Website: bh-photo
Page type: cross-sells
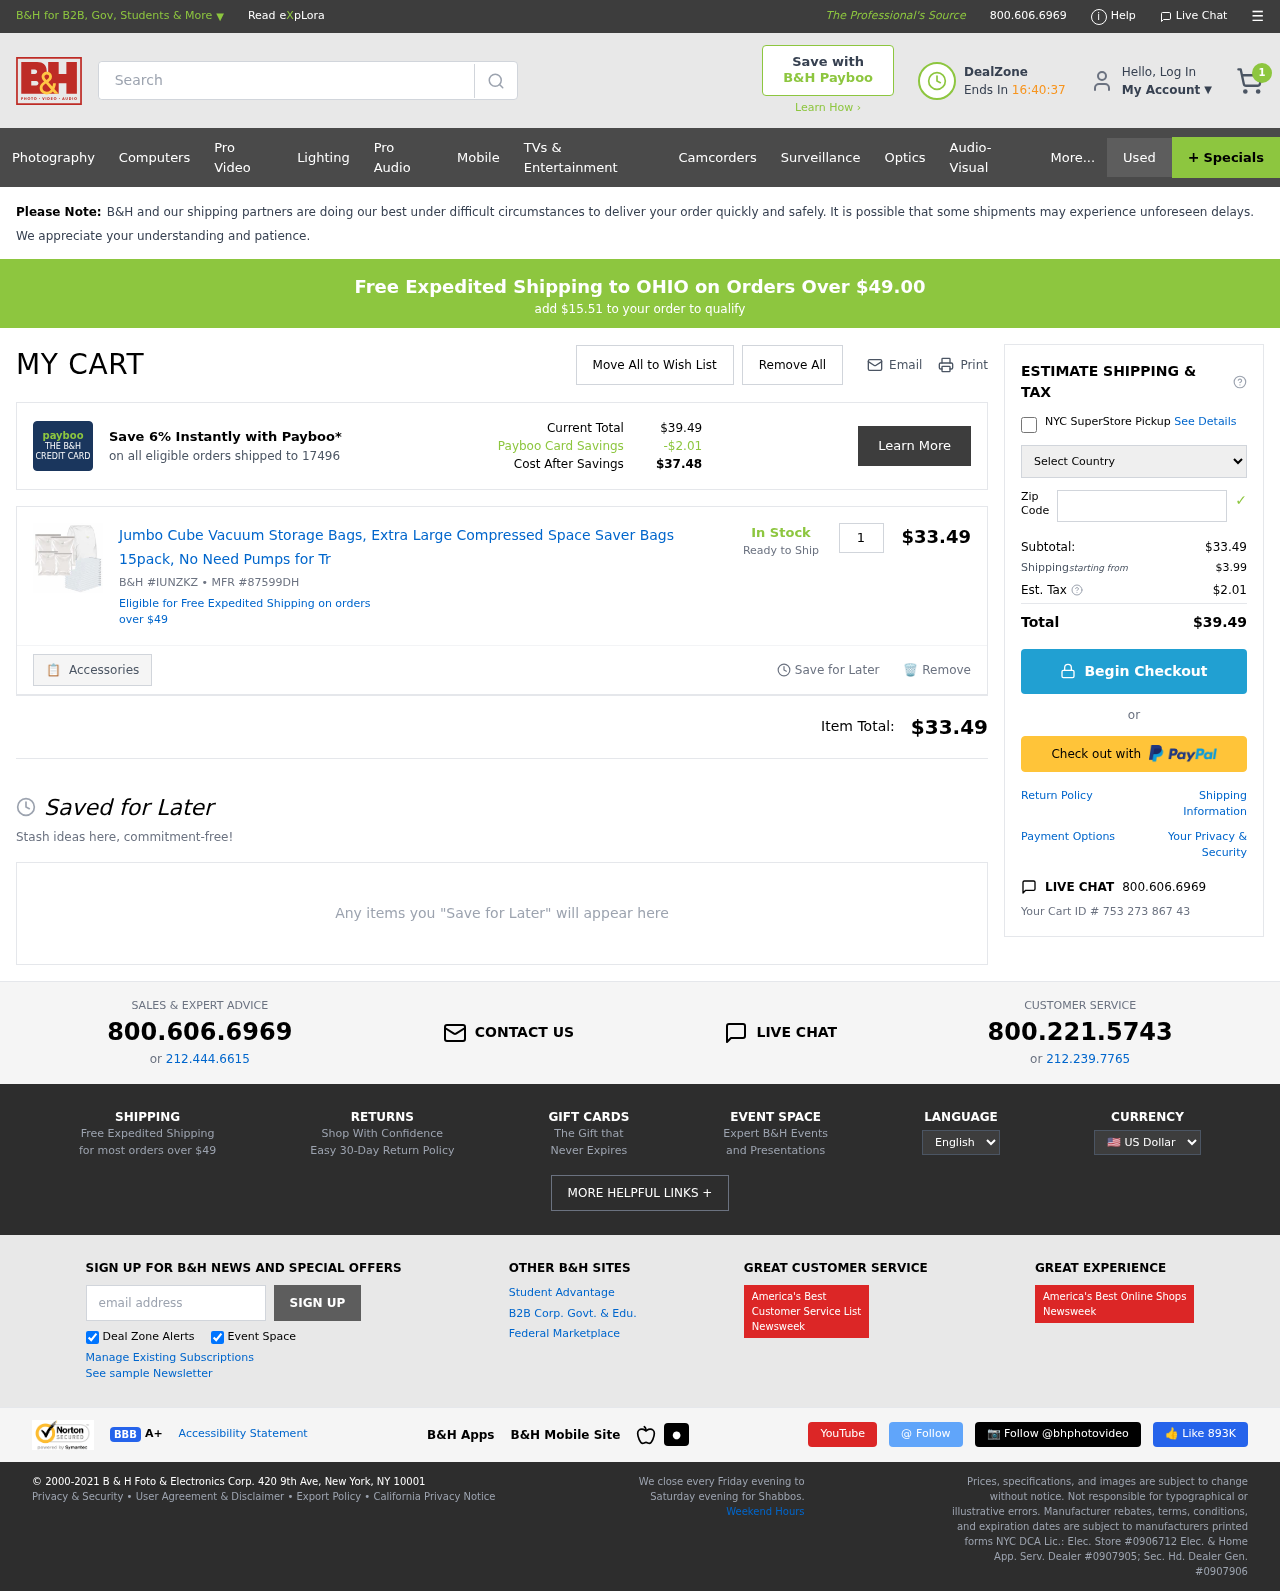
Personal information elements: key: PII_COUNTRY
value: United States
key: PII_POSTCODE
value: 17496
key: PII_STATE
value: OHIO
Product elements: key: PRODUCT1_NAME
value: Jumbo Cube Vacuum Storage Bags, Extra Large Compressed Space Saver Bags 15pack, No Need Pumps for Tr
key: PRODUCT1_PRICE
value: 33.49
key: PRODUCT1_QUANTITY
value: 1
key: PRODUCT1_SKU
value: B&H #IUNZKZ
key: PRODUCT1_MFR
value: MFR #87599DH
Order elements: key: ORDER_NUM_ITEMS
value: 1
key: SHIPPING_THRESHOLD_REMAINING
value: $15.51
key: ORDER_TOTAL
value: $39.49
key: ORDER_SUBTOTAL
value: $33.49
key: ORDER_SHIPPING_COST
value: $3.99
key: ORDER_TAX
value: $2.01
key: ORDER_ID
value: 753 273 867 43
Search elements: key: HEADER_SEARCH
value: Search
Other elements: key: PAYBOO_SAVINGS
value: -$2.01
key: COST_AFTER_SAVINGS
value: $37.48